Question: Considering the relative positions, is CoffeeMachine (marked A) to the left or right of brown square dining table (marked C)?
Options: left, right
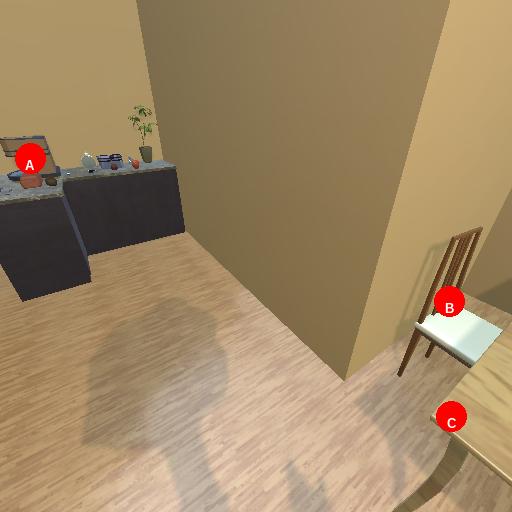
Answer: left